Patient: sex M, age 64
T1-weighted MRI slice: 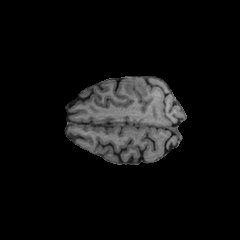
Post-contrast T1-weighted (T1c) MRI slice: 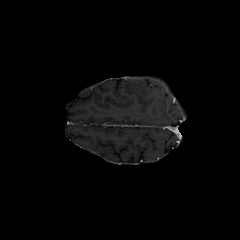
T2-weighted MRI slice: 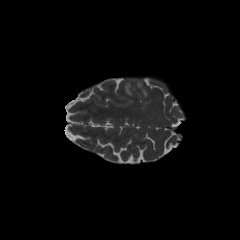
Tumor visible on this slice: yes
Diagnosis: Glioblastoma, IDH-wildtype
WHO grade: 4